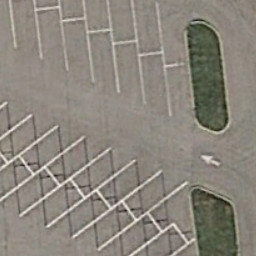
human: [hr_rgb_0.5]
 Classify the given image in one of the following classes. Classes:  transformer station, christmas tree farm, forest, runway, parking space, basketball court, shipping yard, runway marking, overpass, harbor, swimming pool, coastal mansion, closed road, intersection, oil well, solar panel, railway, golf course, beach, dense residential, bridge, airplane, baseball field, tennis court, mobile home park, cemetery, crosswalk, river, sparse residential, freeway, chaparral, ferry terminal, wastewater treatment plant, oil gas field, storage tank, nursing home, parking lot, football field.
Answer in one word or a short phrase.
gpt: parking space